The image is the raw time-domain waveform of a rolling-element bearing's vibration signal. Determine the bearing's health state. Answer with exactly one of: normal, inner_race, outer_race, ball.
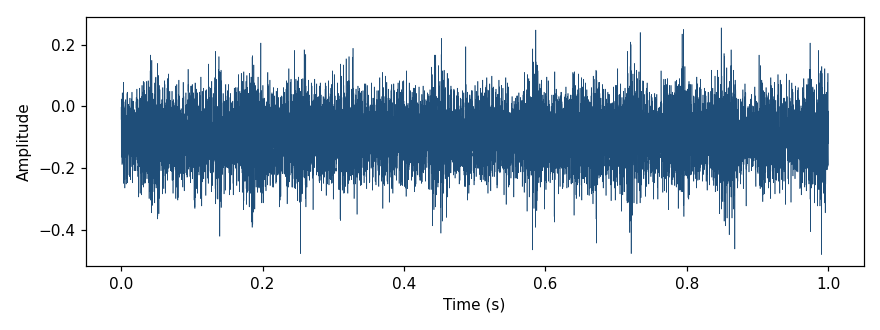
Answer: normal